Question: The "textboxes" that appear when clicking Tweet or Share for Twitter and Facebook. What are those made of? Can something similar be made? I am trying to customize them so that it will function as "comment" for a tableView. I'm talking of these two:

I am trying to make it say "Comment" instead of "Tweet" and "Facebook".. And then "Done" where it says "Send" and "Post". Any idea how/where I can create/customize these?
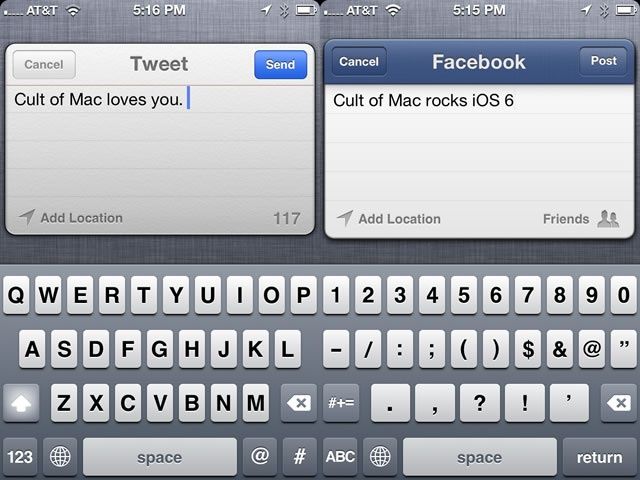
Answer: These are private view controllers. You can't (well, shouldn't) customize them--you'll have to reimplement them yourself.
You can however, use the private method '-recursiveDescription' to get an idea of how the view hierarchy's constructed. Create a simple app that shares some text using 'UIActivityViewController'. Present it, pick Twitter or Facebook, then pause the app in the debugger. Type 'po [[[UIApplication sharedApplication] keyWindow] recursiveDescription]' into the console to list the current view hierarchy.
Ok, I was curious...
'''
| <UIImageView: 0x75c7830; frame = (0 0; 320 568); opaque = NO; autoresize = W+H; userInteractionEnabled = NO; layer = <CALayer: 0x75c7890>>
| <UIView: 0x75c7900; frame = (0 20; 320 548); opaque = NO; autoresize = LM+W+RM+H; layer = <CALayer: 0x75c7960>>
| | <SLTwitterSheetCardView: 0x75b4950; frame = (-9 25; 337 188); opaque = NO; autoresize = W+H; layer = <CALayer: 0x75b4a40>>
| | | <UIView: 0x75c86b0; frame = (13 0; 311 188); clipsToBounds = YES; autoresize = W+H; layer = <CALayer: 0x75c8710>>
| | | | <UIImageView: 0x767b680; frame = (0 3; 311 184); clipsToBounds = YES; alpha = 0.75; opaque = NO; autoresize = W+TM+H; userInteractionEnabled = NO; layer = <CALayer: 0x767e4a0>>
| | | | <UIImageView: 0x7678a50; frame = (0 0; 311 188); opaque = NO; autoresize = W+H+BM; userInteractionEnabled = NO; layer = <CALayer: 0x767b8b0>>
| | | | <UIView: 0x75c8770; frame = (0 0; 311 188); autoresize = W+H; layer = <CALayer: 0x75c87d0>>
| | | | | <SLTwitterExpandedHitTestView: 0x767d950; frame = (6 155; 303 26); opaque = NO; autoresize = RM+TM; layer = <CALayer: 0x767da00>>
| | | | | | <SLTwitterExpandedHitTestImageView: 0x767ea60; baseClass = UIImageView; frame = (30 -6; 272 42); alpha = 0; autoresize = RM+BM; userInteractionEnabled = NO; layer = <CALayer: 0x767eb10>>
| | | | | | <SLTwitterExpandedHitTestButton: 0x767a4e0; baseClass = UIButton; frame = (5 5; 21 21); opaque = NO; autoresize = RM+BM; layer = <CALayer: 0x767a5a0>>
| | | | | | | <UIImageView: 0x7176770; frame = (0 0; 21 21); clipsToBounds = YES; opaque = NO; userInteractionEnabled = NO; layer = <CALayer: 0x719cb70>>
| | | | | | | <UIButtonLabel: 0x767c680; frame = (0 0; 0 0); clipsToBounds = YES; hidden = YES; opaque = NO; userInteractionEnabled = NO; layer = <CALayer: 0x767bbe0>>
| | | | | | <SLTwitterExpandedHitTestButton: 0x7193d10; baseClass = UIButton; frame = (120 7; 17 17); alpha = 0; opaque = NO; autoresize = RM+BM; layer = <CALayer: 0x7193660>>
| | | | | | | <UIImageView: 0x7172000; frame = (0 0; 17 17); clipsToBounds = YES; opaque = NO; userInteractionEnabled = NO; layer = <CALayer: 0x719da50>>
| | | | | | | <UIButtonLabel: 0x7194900; frame = (0 0; 0 0); clipsToBounds = YES; hidden = YES; opaque = NO; userInteractionEnabled = NO; layer = <CALayer: 0x71949a0>>
| | | | | | <SLTwitterExpandedHitTestButton: 0x767d1a0; baseClass = UIButton; frame = (29 -1; 84 37); alpha = 0.8; opaque = NO; autoresize = RM+BM; layer = <CALayer: 0x767d260>>
| | | | | | | <UIButtonLabel: 0x767d580; frame = (0 9; 84 16); text = 'Add Location'; clipsToBounds = YES; opaque = NO; userInteractionEnabled = NO; layer = <CALayer: 0x767d620>>
| | | | <UIView: 0x7678160; frame = (0 0; 311 188); opaque = NO; autoresize = W+H; userInteractionEnabled = NO; layer = <CALayer: 0x76781c0>>
| | | <UIImageView: 0x7680aa0; frame = (0 -34; 337 255); opaque = NO; autoresize = W+H; userInteractionEnabled = NO; layer = <CALayer: 0x7680b00>>
| | | <UILabel: 0x75b4bb0; frame = (282 157; 29 29); text = '132'; clipsToBounds = YES; alpha = 0.7; opaque = NO; autoresize = LM+TM; userInteractionEnabled = NO; layer = <CALayer: 0x75b4c40>>
| | | <UIView: 0x75b5da0; frame = (14 41; 309 3); opaque = NO; autoresize = W+BM; layer = <CALayer: 0x75b5e00>>
| | | <UIButton: 0x75b33e0; frame = (20 7; 64 30); opaque = NO; autoresize = RM+BM; layer = <CALayer: 0x75b34a0>>
| | | | <UIImageView: 0x719c910; frame = (0 0; 64 30); clipsToBounds = YES; opaque = NO; userInteractionEnabled = NO; layer = <CALayer: 0x716f230>>
| | | | <UIButtonLabel: 0x75b37d0; frame = (12 7; 40 15); text = 'Cancel'; clipsToBounds = YES; opaque = NO; userInteractionEnabled = NO; layer = <CALayer: 0x75b3870>>
| | | <UIButton: 0x75b3a60; frame = (265 7; 52 30); alpha = 0; opaque = NO; autoresize = RM+BM; layer = <CALayer: 0x75b3b20>>
| | | | <UIImageView: 0x767dc40; frame = (0 0; 52 30); clipsToBounds = YES; opaque = NO; userInteractionEnabled = NO; layer = <CALayer: 0x76890a0>>
| | | | <UIButtonLabel: 0x75b3c20; frame = (6 7; 40 15); text = 'Cancel'; clipsToBounds = YES; opaque = NO; userInteractionEnabled = NO; layer = <CALayer: 0x75b3cc0>>
| | | <UIButton: 0x75b3ef0; frame = (263 7; 54 30); opaque = NO; autoresize = LM+BM; layer = <CALayer: 0x75b3fb0>>
| | | | <UIImageView: 0x768f4f0; frame = (0 0; 54 30); clipsToBounds = YES; opaque = NO; userInteractionEnabled = NO; layer = <CALayer: 0x768eb60>>
| | | | <UIButtonLabel: 0x75b40e0; frame = (12 7; 30 15); text = 'Send'; clipsToBounds = YES; opaque = NO; userInteractionEnabled = NO; layer = <CALayer: 0x75b4180>>
| | | <UILabel: 0x75c6d40; frame = (139 5; 59 32); text = 'Tweet'; clipsToBounds = YES; opaque = NO; autoresize = W+BM; userInteractionEnabled = NO; layer = <CALayer: 0x75c6a10>>
| | | <UIView: 0x7191800; frame = (14 43; 311 112); clipsToBounds = YES; autoresize = W+H; layer = <CALayer: 0x71952a0>>
| | | | <UITextView: 0x8227400; frame = (0 0; 311 112); text = 'NSString'; opaque = NO; autoresize = W+H; gestureRecognizers = <NSArray: 0x75b6ff0>; layer = <CALayer: 0x75b6990>; contentOffset: {-0, 10}>
| | | | | <UITextSelectionView: 0x75b6bf0; frame = (0 0; 0 0); userInteractionEnabled = NO; layer = <CALayer: 0x75b6ca0>>
| | | | | <UIImageView: 0x75b71e0; frame = (0 105; 217 7); alpha = 0; opaque = NO; autoresize = TM; userInteractionEnabled = NO; layer = <CALayer: 0x75b7280>>
| | | | | <UIImageView: 0x75b7320; frame = (304 70; 7 37); alpha = 0; opaque = NO; autoresize = LM; userInteractionEnabled = NO; layer = <CALayer: 0x75b73c0>>
| | | | | <UIWebDocumentView: 0x8227800; frame = (0 0; 311 45); text = 'NSString'; opaque = NO; userInteractionEnabled = NO; gestureRecognizers = <NSArray: 0x75bc490>; layer = <UIWebLayer: 0x75bb0d0>>
| | | | | | <TileHostLayer: 0x75bb770> (layer)
| | | | | | | <TileLayer: 0x75c7270> (layer)
| | | | | <UITextSelectionView: 0x75c6220; frame = (0 0; 0 0); userInteractionEnabled = NO; layer = <CALayer: 0x75c62a0>>
| | | | | | <UIView: 0x75a09b0; frame = (75 9; 3 24); alpha = 0; userInteractionEnabled = NO; layer = <CALayer: 0x75bde40>>
| | | | | <UIView: 0x75b5f10; frame = (-1 41; 311 3); alpha = 0; opaque = NO; autoresize = W+BM; layer = <CALayer: 0x75b5f70>>
| | | | | <UIView: 0x8a6ebc0; frame = (0 -216; 313 1); opaque = NO; layer = <CALayer: 0x8a6e750>>
| | | | | <UIView: 0x8a6ec50; frame = (0 -188; 313 1); opaque = NO; layer = <CALayer: 0x8a6e600>>
| | | | | <UIView: 0x8a6e630; frame = (0 -160; 313 1); opaque = NO; layer = <CALayer: 0x8a6e690>>
| | | | | <UIView: 0x8a6e6c0; frame = (0 -132; 313 1); opaque = NO; layer = <CALayer: 0x8a6ecd0>>
| | | | | <UIView: 0x8a6ed00; frame = (0 -104; 313 1); opaque = NO; layer = <CALayer: 0x8a6ed60>>
| | | | | <UIView: 0x8a6ed90; frame = (0 -76; 313 1); opaque = NO; layer = <CALayer: 0x8a6edf0>>
| | | | | <UIView: 0x8a6ee20; frame = (0 -48; 313 1); opaque = NO; layer = <CALayer: 0x8a6ee80>>
| | | | | <UIView: 0x8a6ef10; frame = (0 -20; 313 1); opaque = NO; layer = <CALayer: 0x8a6eeb0>>
| | | | | <UIView: 0x8a6ef70; frame = (0 8; 313 1); opaque = NO; layer = <CALayer: 0x8a6efd0>>
| | | | | <UIView: 0x8a6f000; frame = (0 36; 313 1); opaque = NO; layer = <CALayer: 0x8a6f060>>
| | | | | <UIView: 0x8a6f090; frame = (0 64; 313 1); opaque = NO; layer = <CALayer: 0x8a6f0f0>>
| | | | | <UIView: 0x8a6f120; frame = (0 92; 313 1); opaque = NO; layer = <CALayer: 0x8a6f180>>
| | | | | <UIView: 0x8a6f1b0; frame = (0 120; 313 1); opaque = NO; layer = <CALayer: 0x8a6f210>>
| | | | | <UIView: 0x8a6f240; frame = (0 148; 313 1); opaque = NO; layer = <CALayer: 0x8a6f2a0>>
| | | <UIImageView: 0x75b5110; frame = (251 43; 79 34); alpha = 0; autoresize = LM+BM; userInteractionEnabled = NO; layer = <CALayer: 0x75b5170>>
'''
Basically, it's what you'd expect: a bunch of background images, a label and buttons to fake the navigation bar style and a big text view for content.